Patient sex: F
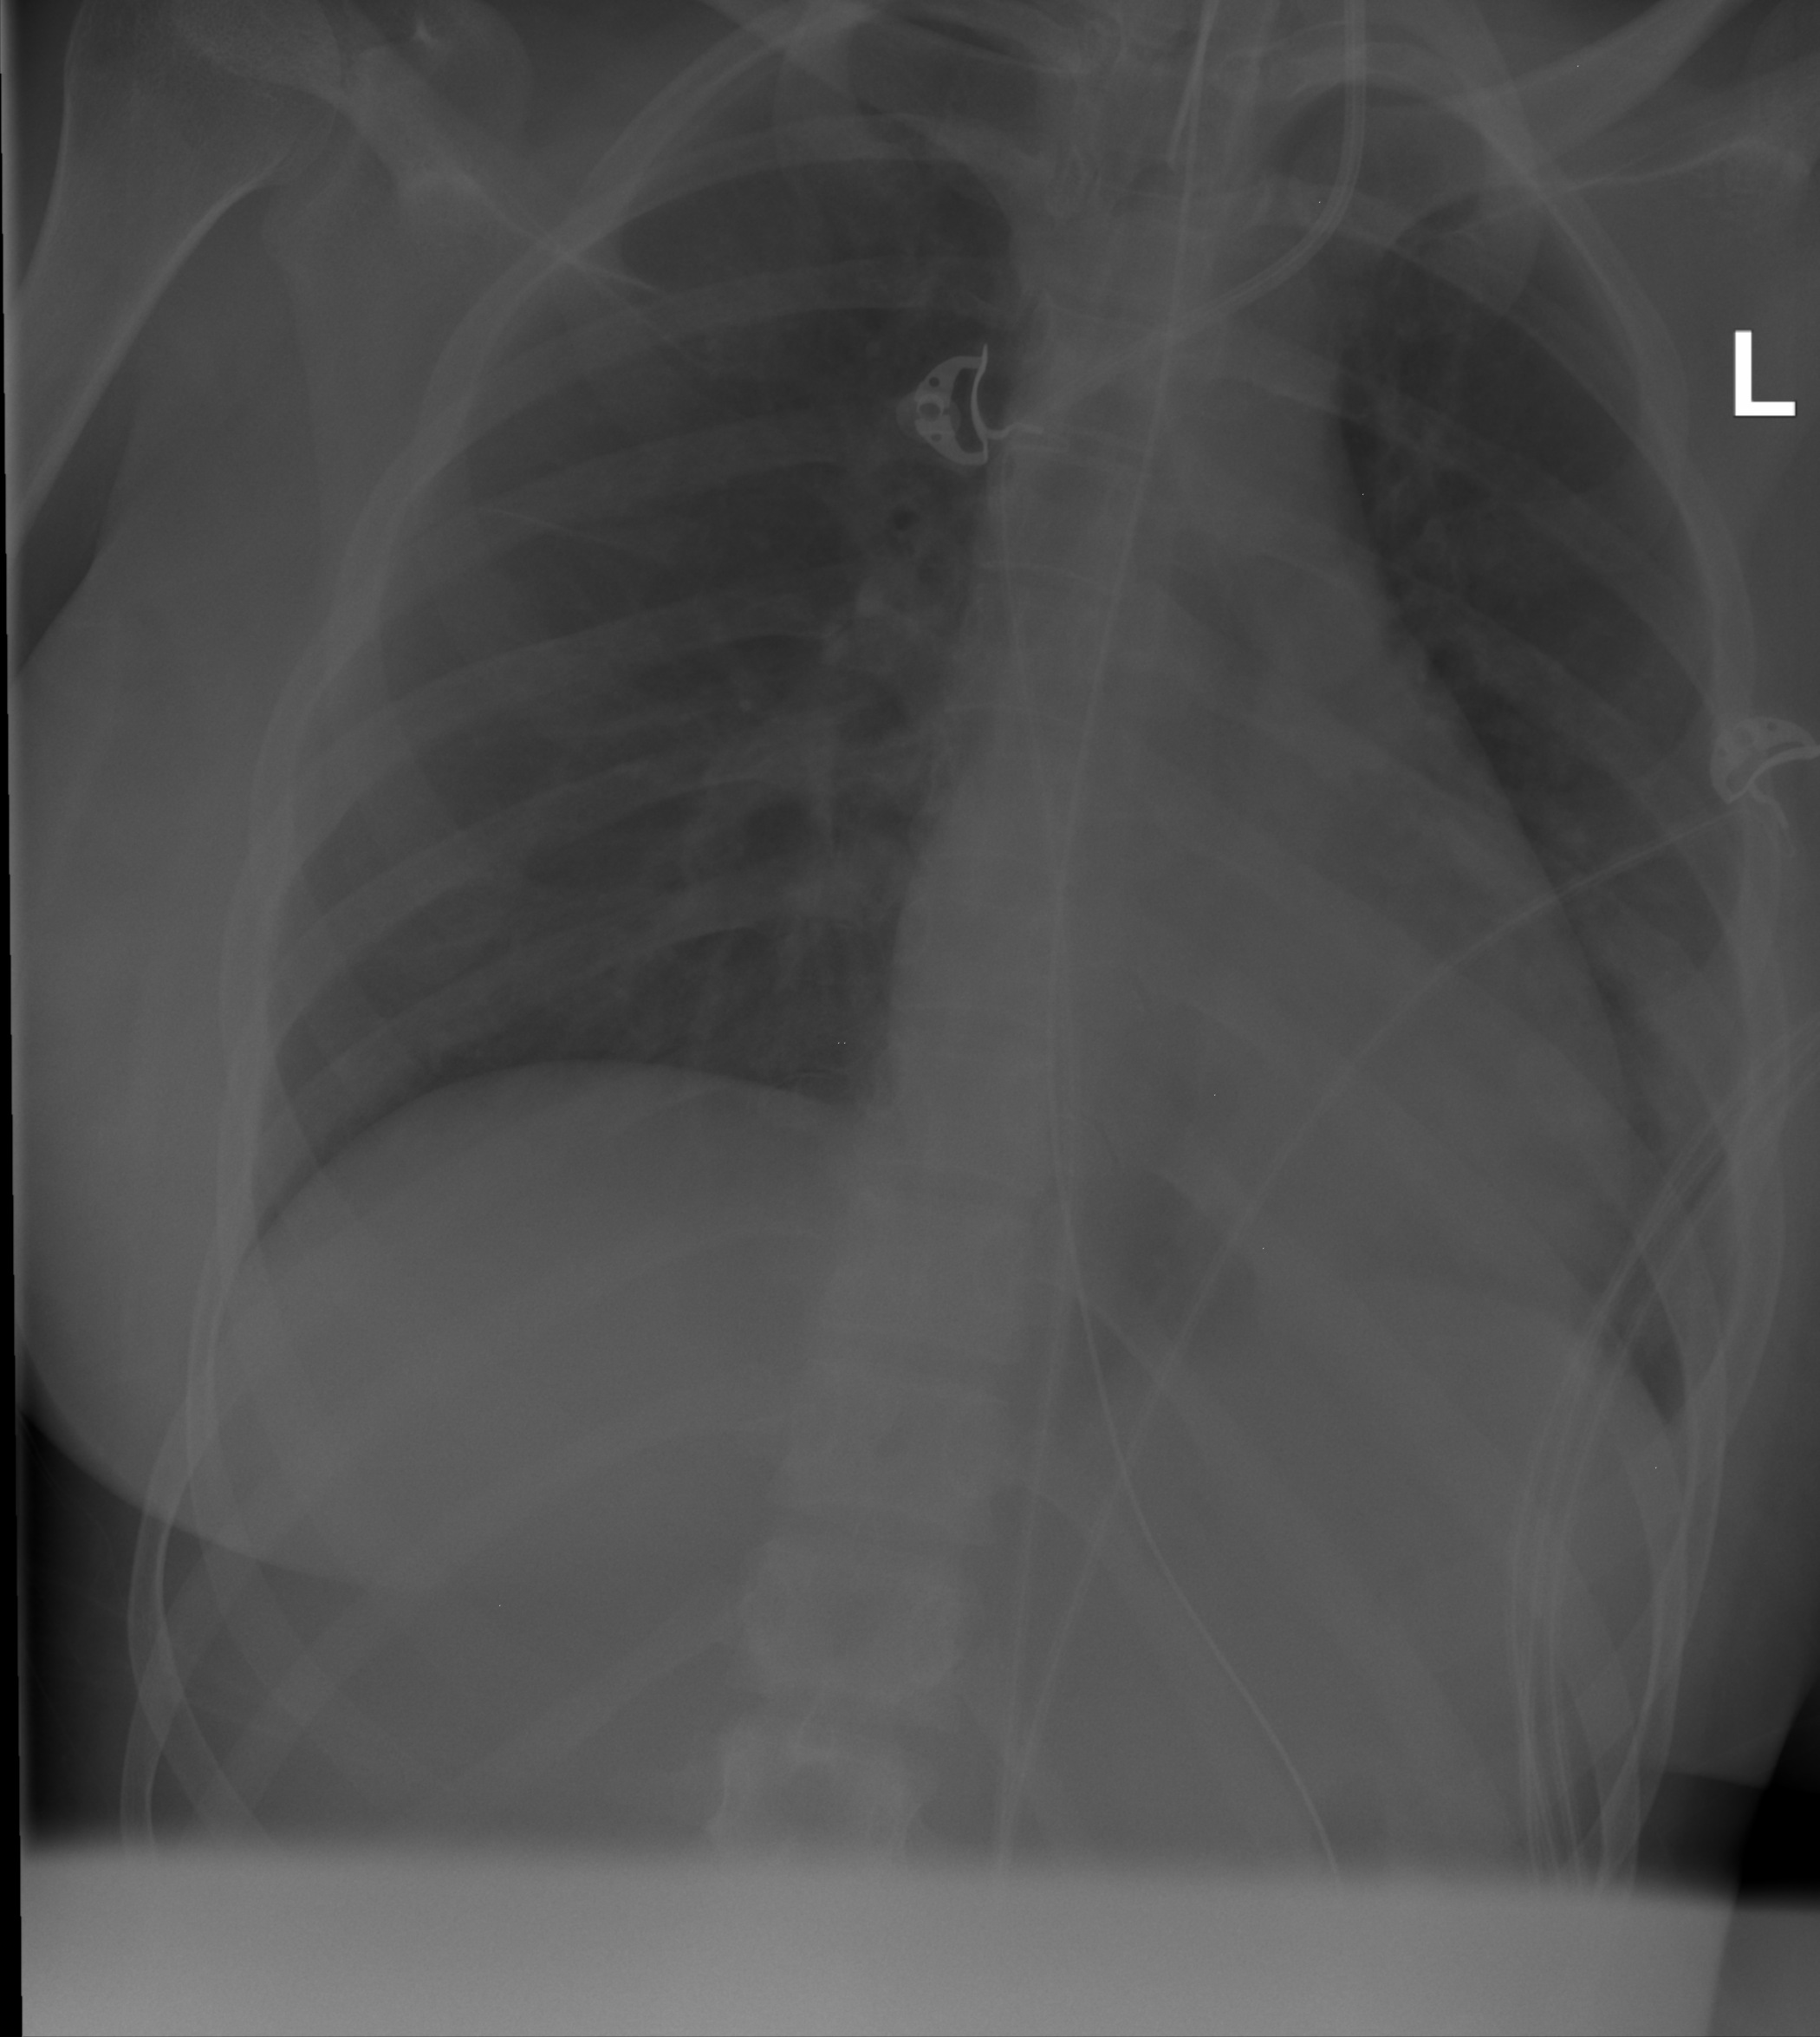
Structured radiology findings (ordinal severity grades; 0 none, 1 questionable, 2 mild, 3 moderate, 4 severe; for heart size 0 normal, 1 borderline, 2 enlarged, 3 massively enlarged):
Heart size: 0
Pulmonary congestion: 0
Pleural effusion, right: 0
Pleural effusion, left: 0
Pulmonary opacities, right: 0
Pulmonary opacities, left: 0
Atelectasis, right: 0
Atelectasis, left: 2